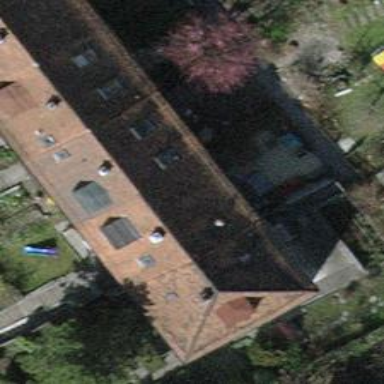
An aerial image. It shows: Terrace building.